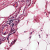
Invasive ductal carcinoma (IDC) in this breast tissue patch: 1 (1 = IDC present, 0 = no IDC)